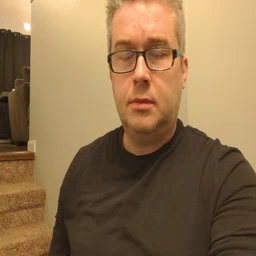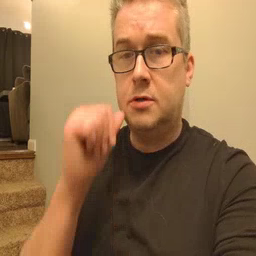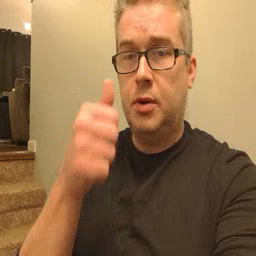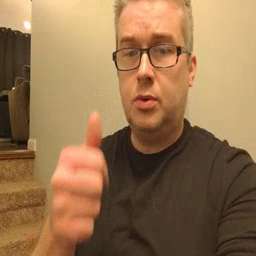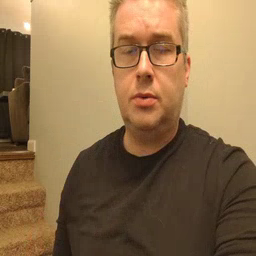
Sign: tomorrow